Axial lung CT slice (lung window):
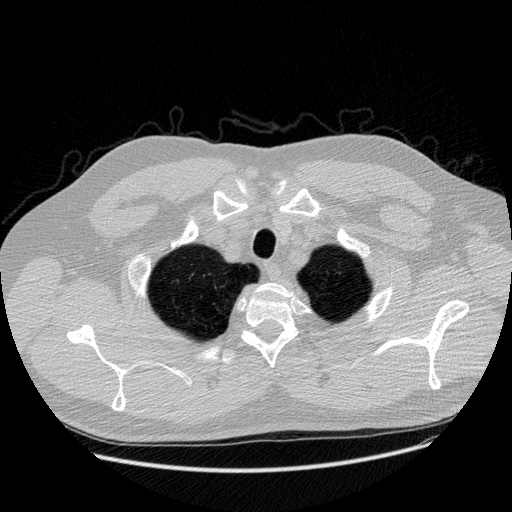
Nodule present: no